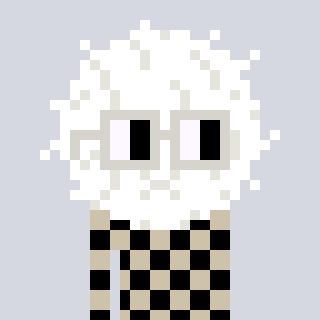
a pixel art character with square light gray glasses, a cottonball-shaped head and a bege-colored body on a cool background